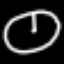
Label: clock